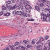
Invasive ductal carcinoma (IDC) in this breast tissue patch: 0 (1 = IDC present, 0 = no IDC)